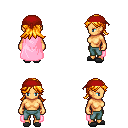
a pixel art fantasy rpg character, female body template, human, tanned skin, pink cape, teal pants, light blonde loose hair, red bandana, gray slippers, four views (front, back, left, right), 2x2 character sprite sheet, small pixel art, hard edges, no anti-aliasing